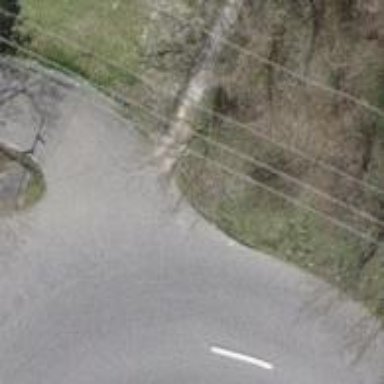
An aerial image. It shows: Road with steps.